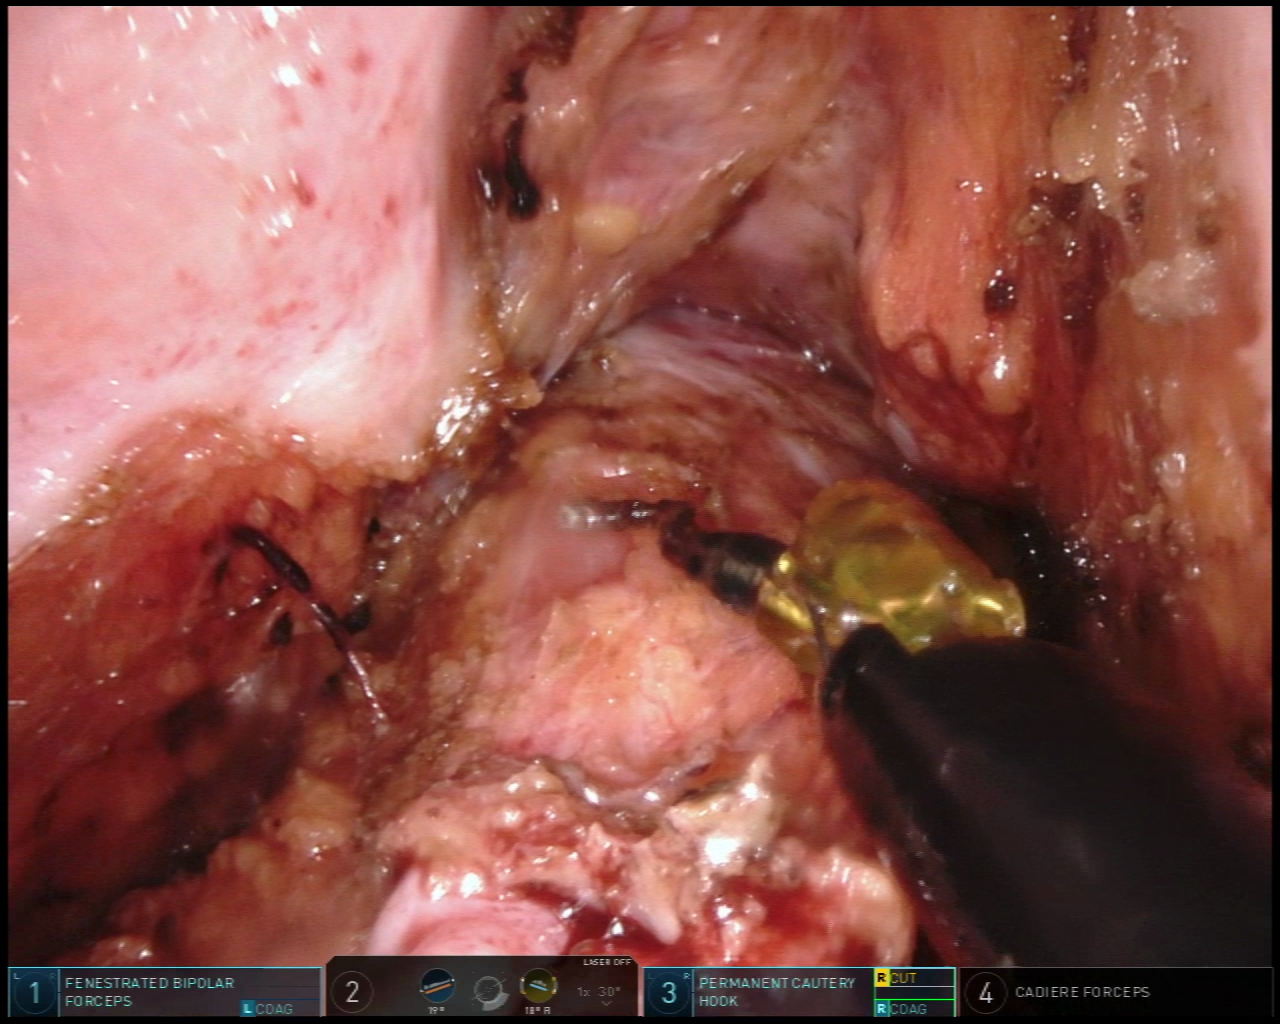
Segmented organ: vesicular_glands
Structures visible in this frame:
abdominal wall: no
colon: no
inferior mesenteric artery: no
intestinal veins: no
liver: no
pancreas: no
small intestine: no
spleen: no
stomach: no
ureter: no
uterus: no
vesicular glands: yes